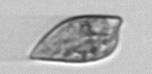
Label: Prorocentrum_dentatum